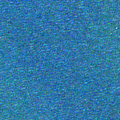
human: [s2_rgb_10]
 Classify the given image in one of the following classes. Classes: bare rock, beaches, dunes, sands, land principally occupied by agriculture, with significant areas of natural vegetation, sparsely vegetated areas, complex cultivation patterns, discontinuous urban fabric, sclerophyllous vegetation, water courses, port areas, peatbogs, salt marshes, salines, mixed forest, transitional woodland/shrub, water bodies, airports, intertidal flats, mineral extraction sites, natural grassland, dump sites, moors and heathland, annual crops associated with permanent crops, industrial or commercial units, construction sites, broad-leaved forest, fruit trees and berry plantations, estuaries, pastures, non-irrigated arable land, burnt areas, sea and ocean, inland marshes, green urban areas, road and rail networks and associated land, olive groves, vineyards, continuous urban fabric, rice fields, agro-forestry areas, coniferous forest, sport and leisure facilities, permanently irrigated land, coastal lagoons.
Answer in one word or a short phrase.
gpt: sea and ocean